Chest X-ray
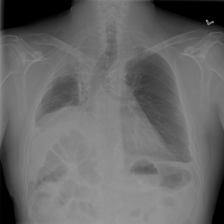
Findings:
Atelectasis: negative
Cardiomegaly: negative
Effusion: negative
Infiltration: positive
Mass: negative
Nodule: negative
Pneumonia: negative
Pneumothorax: negative
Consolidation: negative
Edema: negative
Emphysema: negative
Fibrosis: negative
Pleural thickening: positive
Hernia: negative